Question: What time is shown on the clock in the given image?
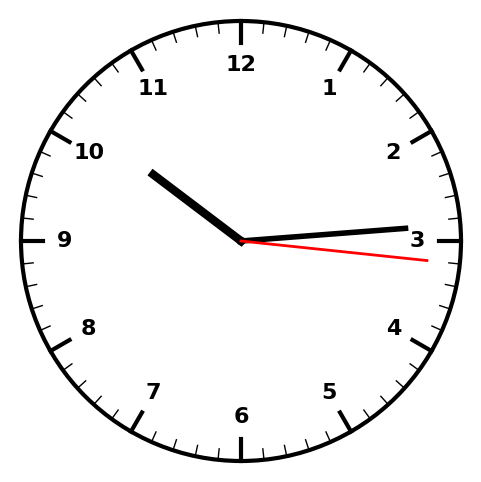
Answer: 10:14:16